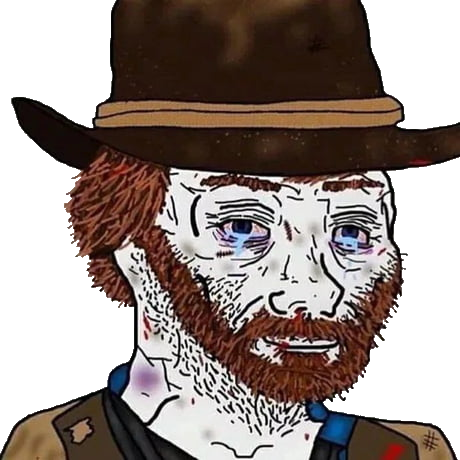
Label: 5_Doomer